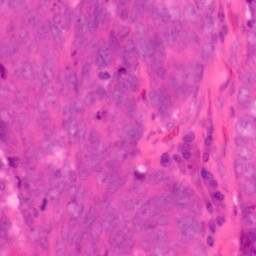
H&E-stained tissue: Colon